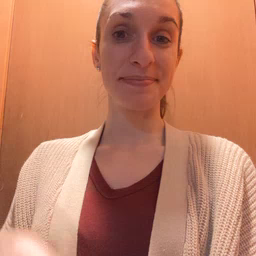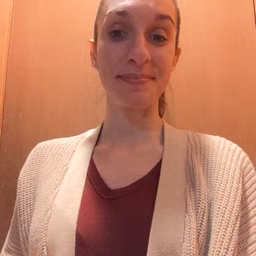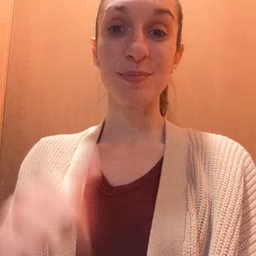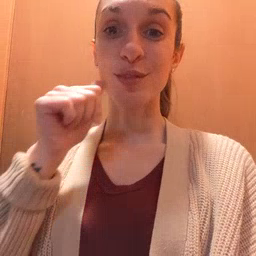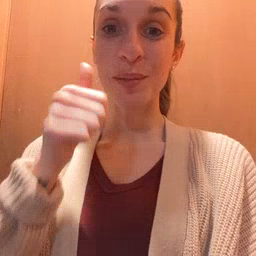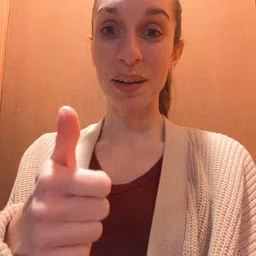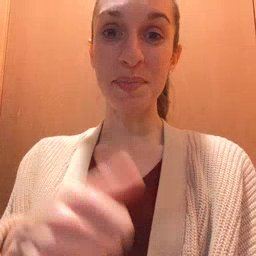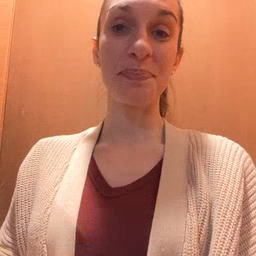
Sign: tomorrow